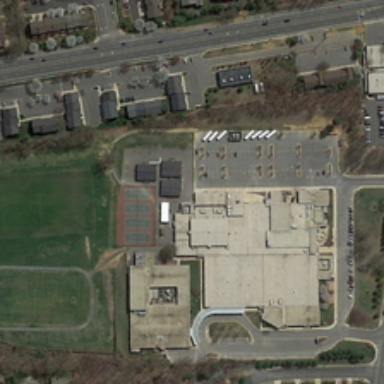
A playground with four tennis courts are in a school .